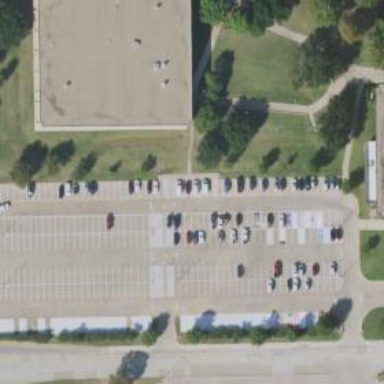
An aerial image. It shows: Parking space is available.